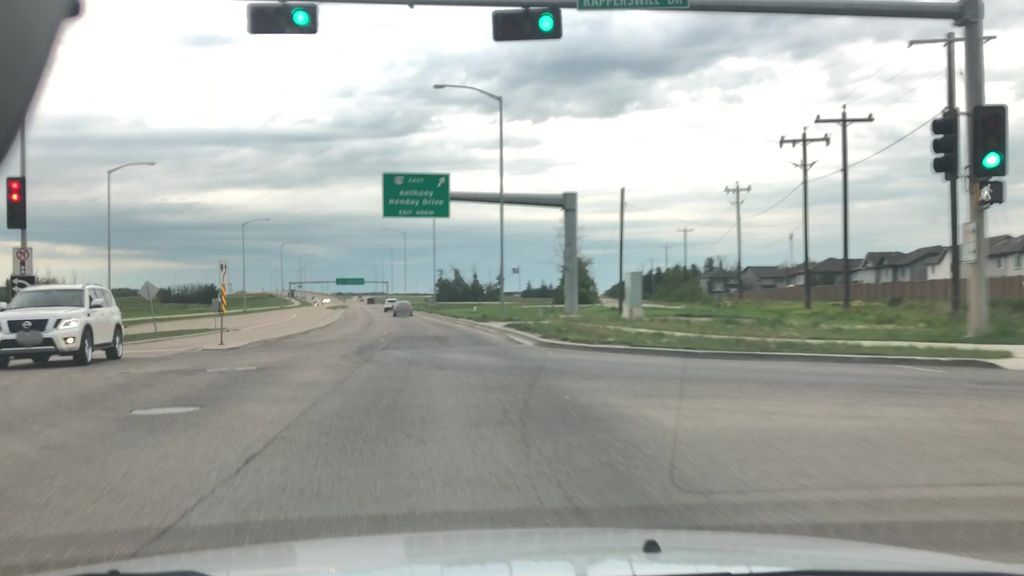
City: edmonton